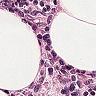
Metastatic tissue present: no